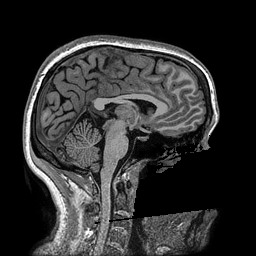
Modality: T1w
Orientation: sagittal
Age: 33
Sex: female